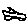
Label: car